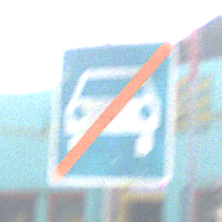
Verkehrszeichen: EndeKraftfahrstrasse
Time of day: MorningAfternoon
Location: Outdoor (Special)
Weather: PartlyCloudy
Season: NotSpecified
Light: Natural